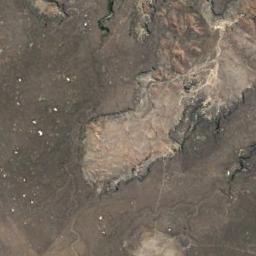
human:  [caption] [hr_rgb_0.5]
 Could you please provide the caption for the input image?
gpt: The color of this desert is orange .

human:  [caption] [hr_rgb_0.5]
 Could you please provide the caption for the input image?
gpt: The desert has brown soil and some white decayed rocks and some rivers go through the desert .

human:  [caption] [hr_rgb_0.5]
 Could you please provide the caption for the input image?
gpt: The desert is on the hill full of black sand .

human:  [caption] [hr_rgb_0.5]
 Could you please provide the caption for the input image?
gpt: The yellow desert covers the brown bare land .

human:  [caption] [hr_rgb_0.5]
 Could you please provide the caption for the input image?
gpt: A brown desert covered with bare land and some white rocks .